Question: I am a new linux user and when I installed eclipse and sdk for android in linux.I get below error
when I start emolator and wait for 15 minute. I ran my project.my project run very good and below message is shown.
'''
[2013-05-30 09:53:13 - RamzNegar] Android Launch!
[2013-05-30 09:53:13 - RamzNegar] adb is running normally.
[2013-05-30 09:53:13 - RamzNegar] Performing com.elmos.ramznegar.MainActivity activity launch
[2013-05-30 09:53:13 - RamzNegar] Automatic Target Mode: Unable to detect device compatibility. Please select a target device.
[2013-05-30 09:53:22 - RamzNegar] Uploading RamzNegar.apk onto device 'emulator-5554'
[2013-05-30 09:53:23 - RamzNegar] Installing RamzNegar.apk...
[2013-05-30 09:53:39 - RamzNegar] Success!
[2013-05-30 09:53:39 - RamzNegar] Starting activity com.elmos.ramznegar.MainActivity on device emulator-5554
'''
but i cannot show anything in emolator
I see below image
if answer is ~my emolator not run yet~;why my emolator dont run
how i can solve this problem?

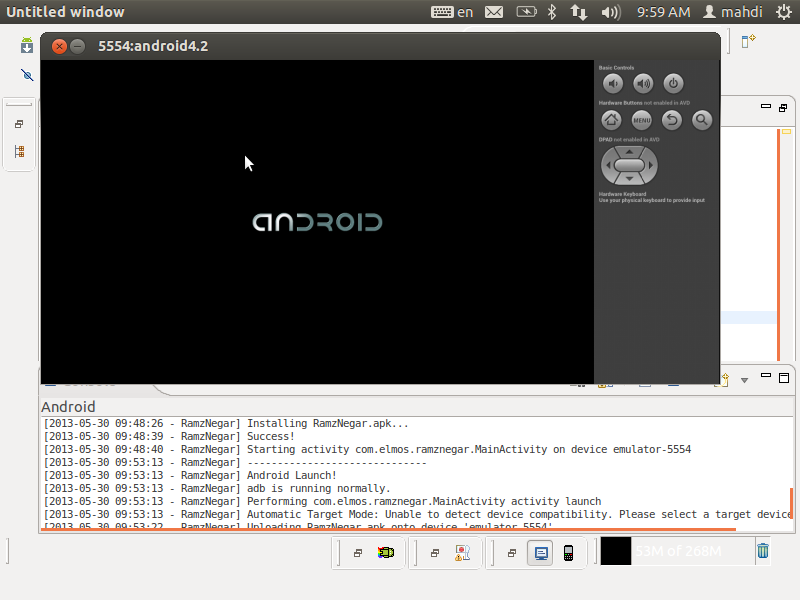
Answer: for the first time that you run emulator it will run very slow
and when you run your app ,eclipse didnot get you error
I think this is a bug for google
I hope that speed of emulator will be improve